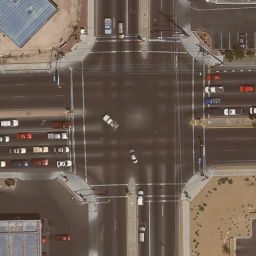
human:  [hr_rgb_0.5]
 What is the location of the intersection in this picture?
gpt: center